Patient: sex M, age 52
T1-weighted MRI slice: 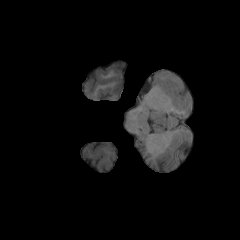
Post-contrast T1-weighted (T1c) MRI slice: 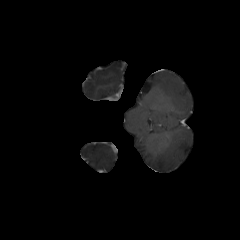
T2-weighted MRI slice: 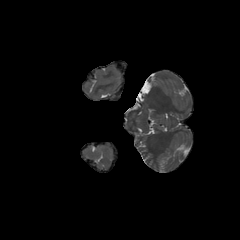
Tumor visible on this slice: no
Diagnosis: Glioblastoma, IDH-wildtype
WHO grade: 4